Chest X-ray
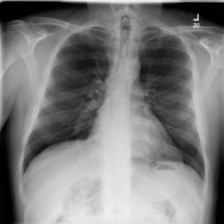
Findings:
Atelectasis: positive
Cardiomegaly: negative
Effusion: negative
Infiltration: negative
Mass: negative
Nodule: negative
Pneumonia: negative
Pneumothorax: negative
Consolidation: negative
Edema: negative
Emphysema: negative
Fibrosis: negative
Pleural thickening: negative
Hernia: negative